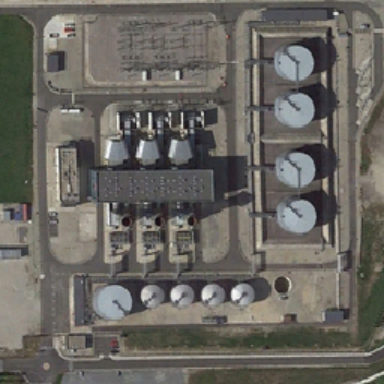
Two rows of gray trays are in two directions beside the building .